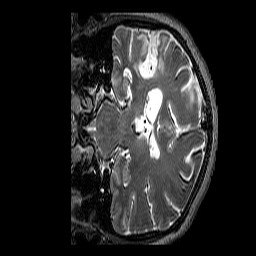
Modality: T2w
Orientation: coronal
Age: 39
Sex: female
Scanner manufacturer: siemens
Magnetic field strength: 3 T
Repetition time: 3.2 s
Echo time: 0.354 s